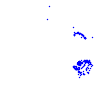
Particle: pion